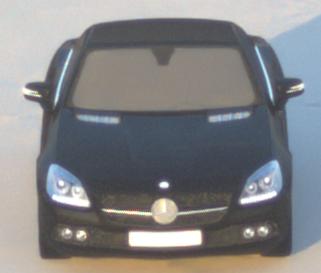
Make: Mercedes-Benz
Model: SLK 200
Detailed model: SLK-Class (172)
Model produced from: 2011/03
Model produced until: 2015/04
Doors: 2
Color: black
Road condition: dry road
Daytime: sunrise or sunset
Contrast: medium contrast